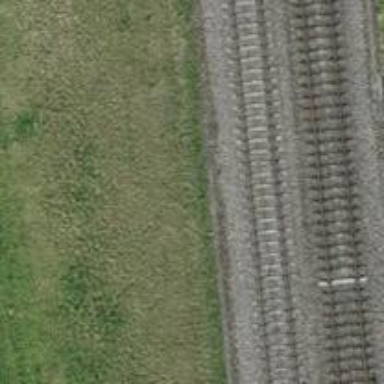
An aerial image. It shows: Railway track with contact lines for electrification.